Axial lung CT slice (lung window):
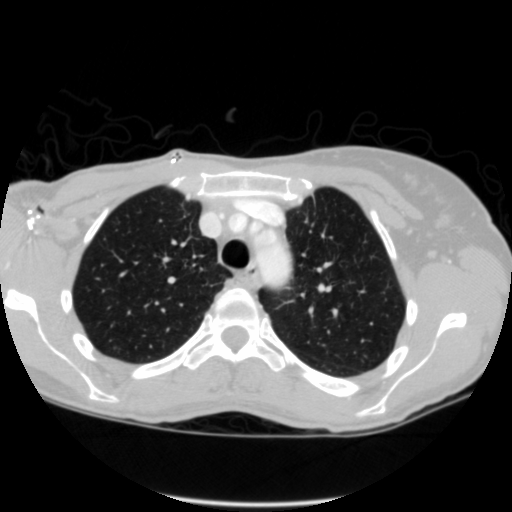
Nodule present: no